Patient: sex M, age 37
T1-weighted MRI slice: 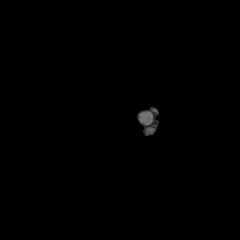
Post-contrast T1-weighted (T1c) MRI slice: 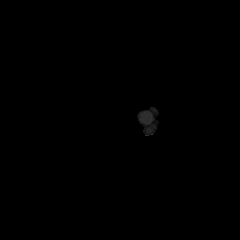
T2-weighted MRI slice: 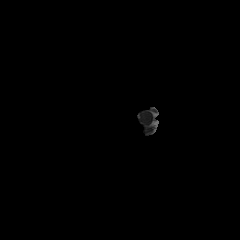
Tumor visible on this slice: no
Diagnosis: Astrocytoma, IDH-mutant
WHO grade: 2